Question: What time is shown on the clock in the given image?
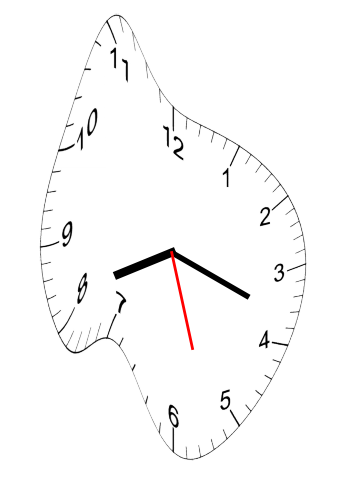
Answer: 08:18:27